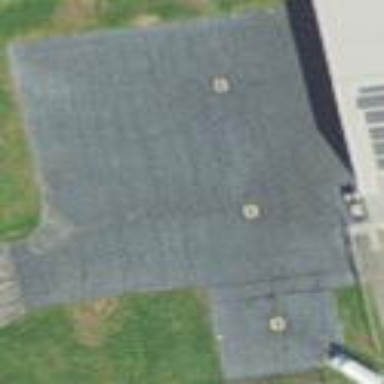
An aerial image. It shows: Asphalt apron at the airport.